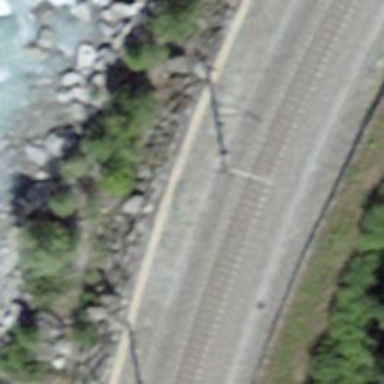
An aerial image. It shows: Catenary mast for power lines.